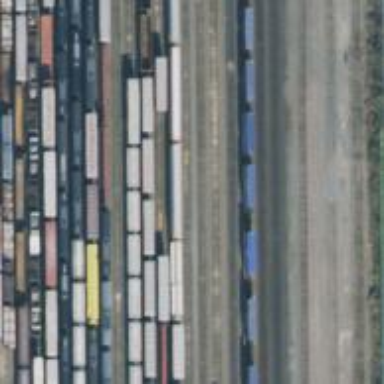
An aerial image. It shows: Railway yard.